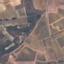
Label: PermanentCrop